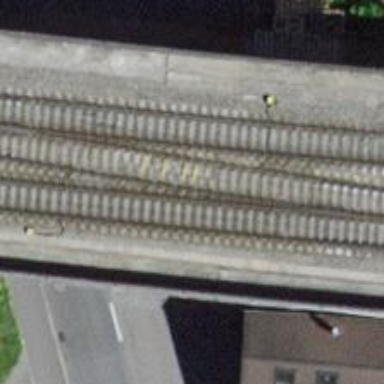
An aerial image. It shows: Railway bridge with electrified contact line. This bridge is part of railway siding.